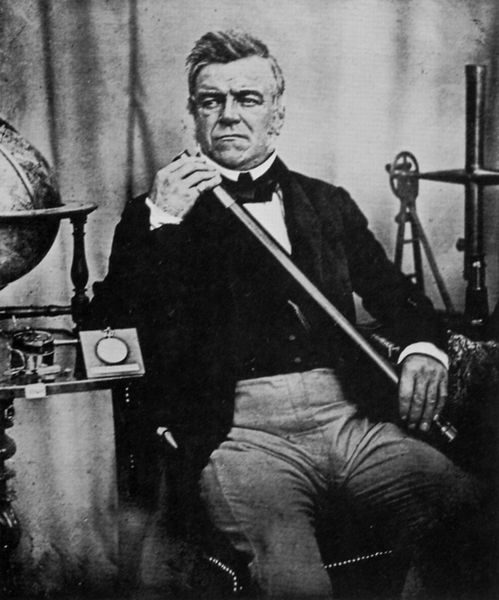
Titel: Wm. Campbell, Gründer der optischen Anstalt W. Campbell & Co. Nachf.
Künstler: Hermann Biow
Schlagwörter: hand, mann, sitzen, finger, frisur, grau, hintergrund, holz, mund, nase, ohr, schwarz, stirn, stuhl, tisch, weiss, blick, anzug, hemd, hose, jacke, augen, falten, gesicht, kragen, bildnis, herr, hände, instrument, portrait, porträt, vorhang, haare, sessel, sitzend, instrumente, augenbrauen, england, ohren, scheitel, arbeit, stock, lehrer, stab, frack, ernst, streng, grimmig, fliege, jackett, jacket, ring, foto, fotografie, photographie, schild, dunkelgrau, gerät, schwarzweiss, vatermörder, wissenschaftler, photo, hellgrau, binde, este, forscher, ständer, fernrohr, kapitän, fernglas, medaille, taschenuhr, vorhand, forschung, globus, fotographie, aufnahme, wissenschaft, weltkugel, messungen, maschinen, professor, daguerrotypie, geräte, kompass, stocks, geograph, stirnrunzeln, messinstrumente, erfinder, optik, amerikaner, rädchen, messgeräte, tan, apparate, händeg, sextander, astrologe, chwarzweiss, optische instrumente, 19. jh., landstecher